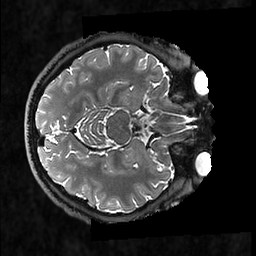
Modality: T2w
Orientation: axial
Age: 37
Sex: male
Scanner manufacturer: ge
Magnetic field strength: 3 T
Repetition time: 3.202 s
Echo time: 0.05886 s